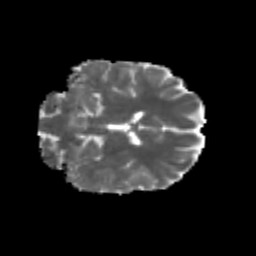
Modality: MD
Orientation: coronal
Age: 21
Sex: male
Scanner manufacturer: siemens
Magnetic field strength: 3 T
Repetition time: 3.5 s
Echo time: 0.113 s